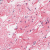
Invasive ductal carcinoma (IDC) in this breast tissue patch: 0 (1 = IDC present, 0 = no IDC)